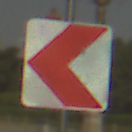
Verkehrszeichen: RichtungstafelnInKurvenKleinRechts
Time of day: MorningAfternoon
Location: Outdoor (Suburban)
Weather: Clear
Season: NotSpecified
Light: Natural